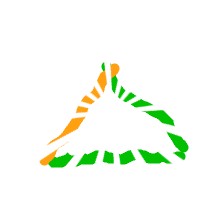
Shape: triangle